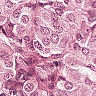
Metastatic tissue present: yes